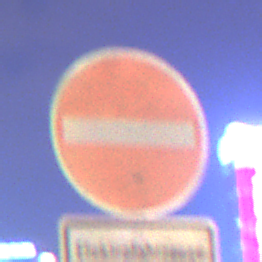
Verkehrszeichen: VerbotDerEinfahrt
Zusatzzeichen unten: BesondereFahrzeugeUndTransportgueter10
Umgebung: Outdoor, Urban
Tageszeit: Night
Wetter: PartlyCloudy
Licht: Natural
Jahreszeit: NotSpecified
Kontrast: HighContrast